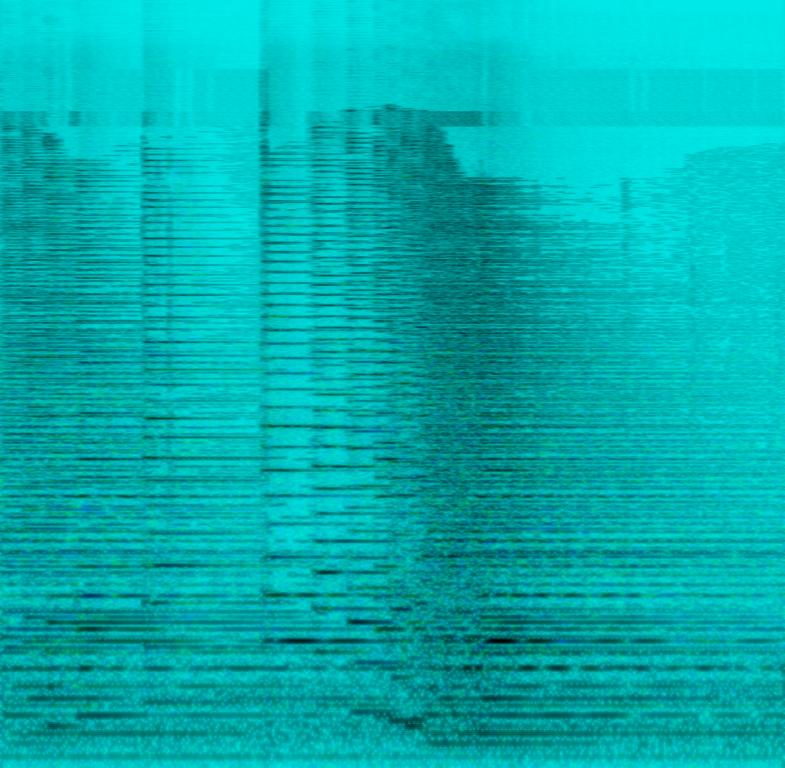
This audio contains someone playing a classical piece on a harpsichord. This song may be playing live at a concert.